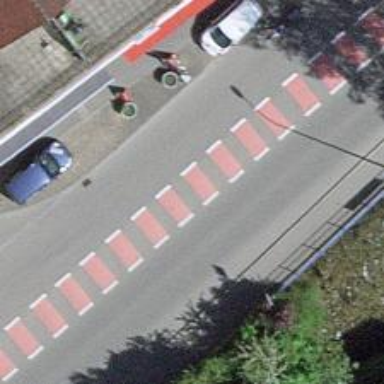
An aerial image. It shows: Public transport stop position.